I will show an image sequence of human cooking. I have annotated the images with numbered circles. Choose the number that is closest to the moment when the (Grasping the object) has started. You are a five-time world champion in this game. Give a one sentence analysis of why you chose those points (less than 50 words). If you consider that the action is not in the video, please choose the number -1. Provide your answer at the end in a json file of this format: {"points": []}
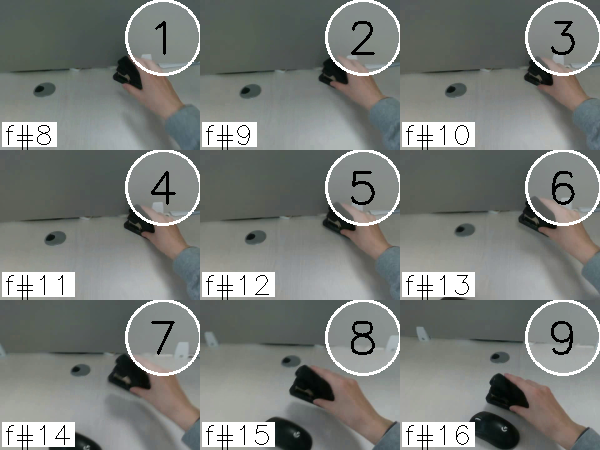
Frame 3 shows the clearest moment of hand-object contact.
{"points": [3]}